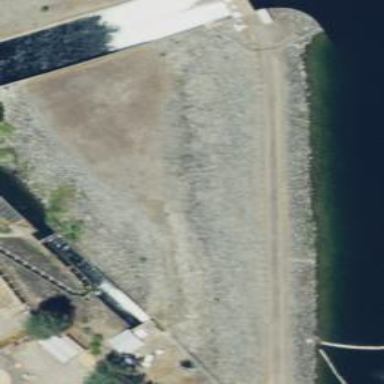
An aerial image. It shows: Dam along waterway.